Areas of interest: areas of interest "Home Inn·UP Selected Hotels (Wuqing High-Speed Rail Station Citic Plaza Branch)"
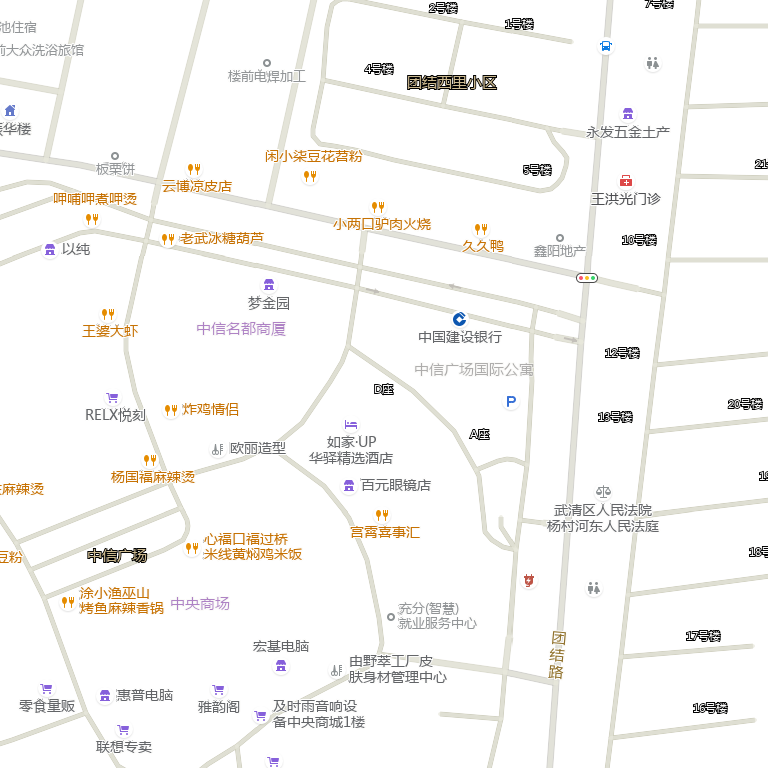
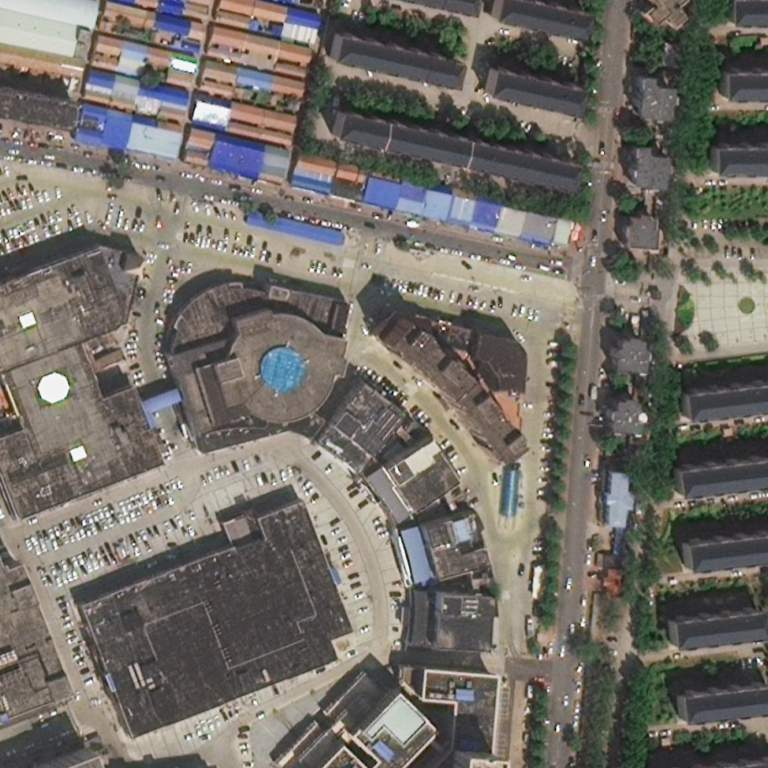